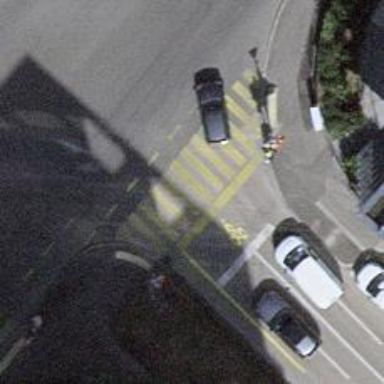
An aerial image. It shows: Road crossing with traffic signals.